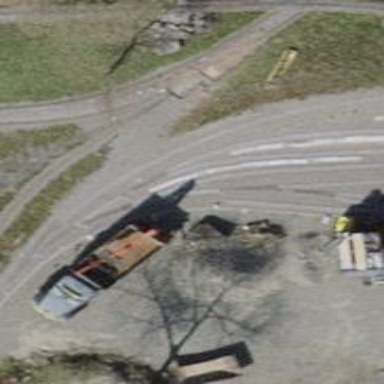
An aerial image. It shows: Miniature railway.